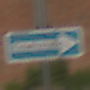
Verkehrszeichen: EinbahnstrasseRechtsweisend
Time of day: MorningAfternoon
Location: Outdoor (Suburban)
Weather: PartlyCloudy
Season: NotSpecified
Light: Natural